Question: What is the reading of this measurement?
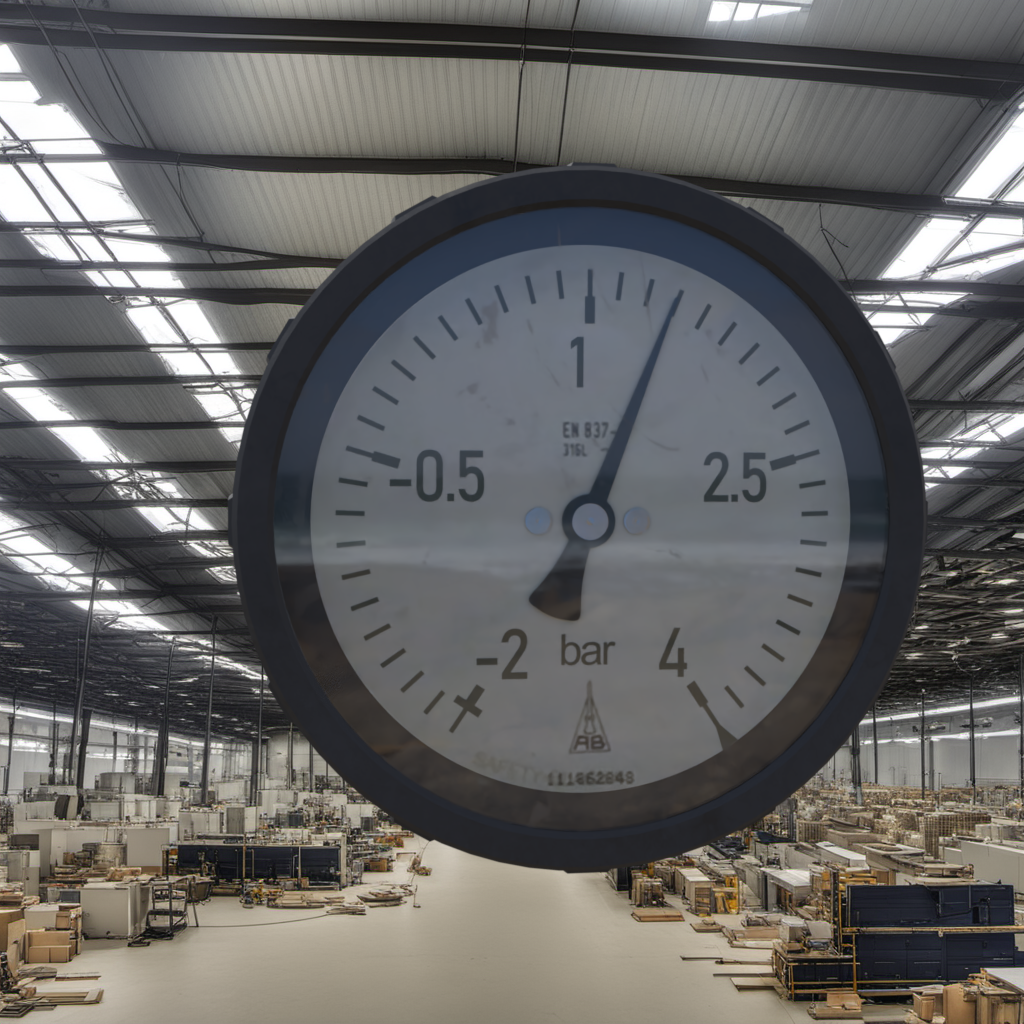
Answer: The result is 1.45
Question: What is the reading range of the measurement in the image?
Answer: The range is from -2 to 4
Question: What is the minimum and maximum value of the measurement shown in the image?
Answer: The minimum value is -2 and the maximum value is 4